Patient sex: F
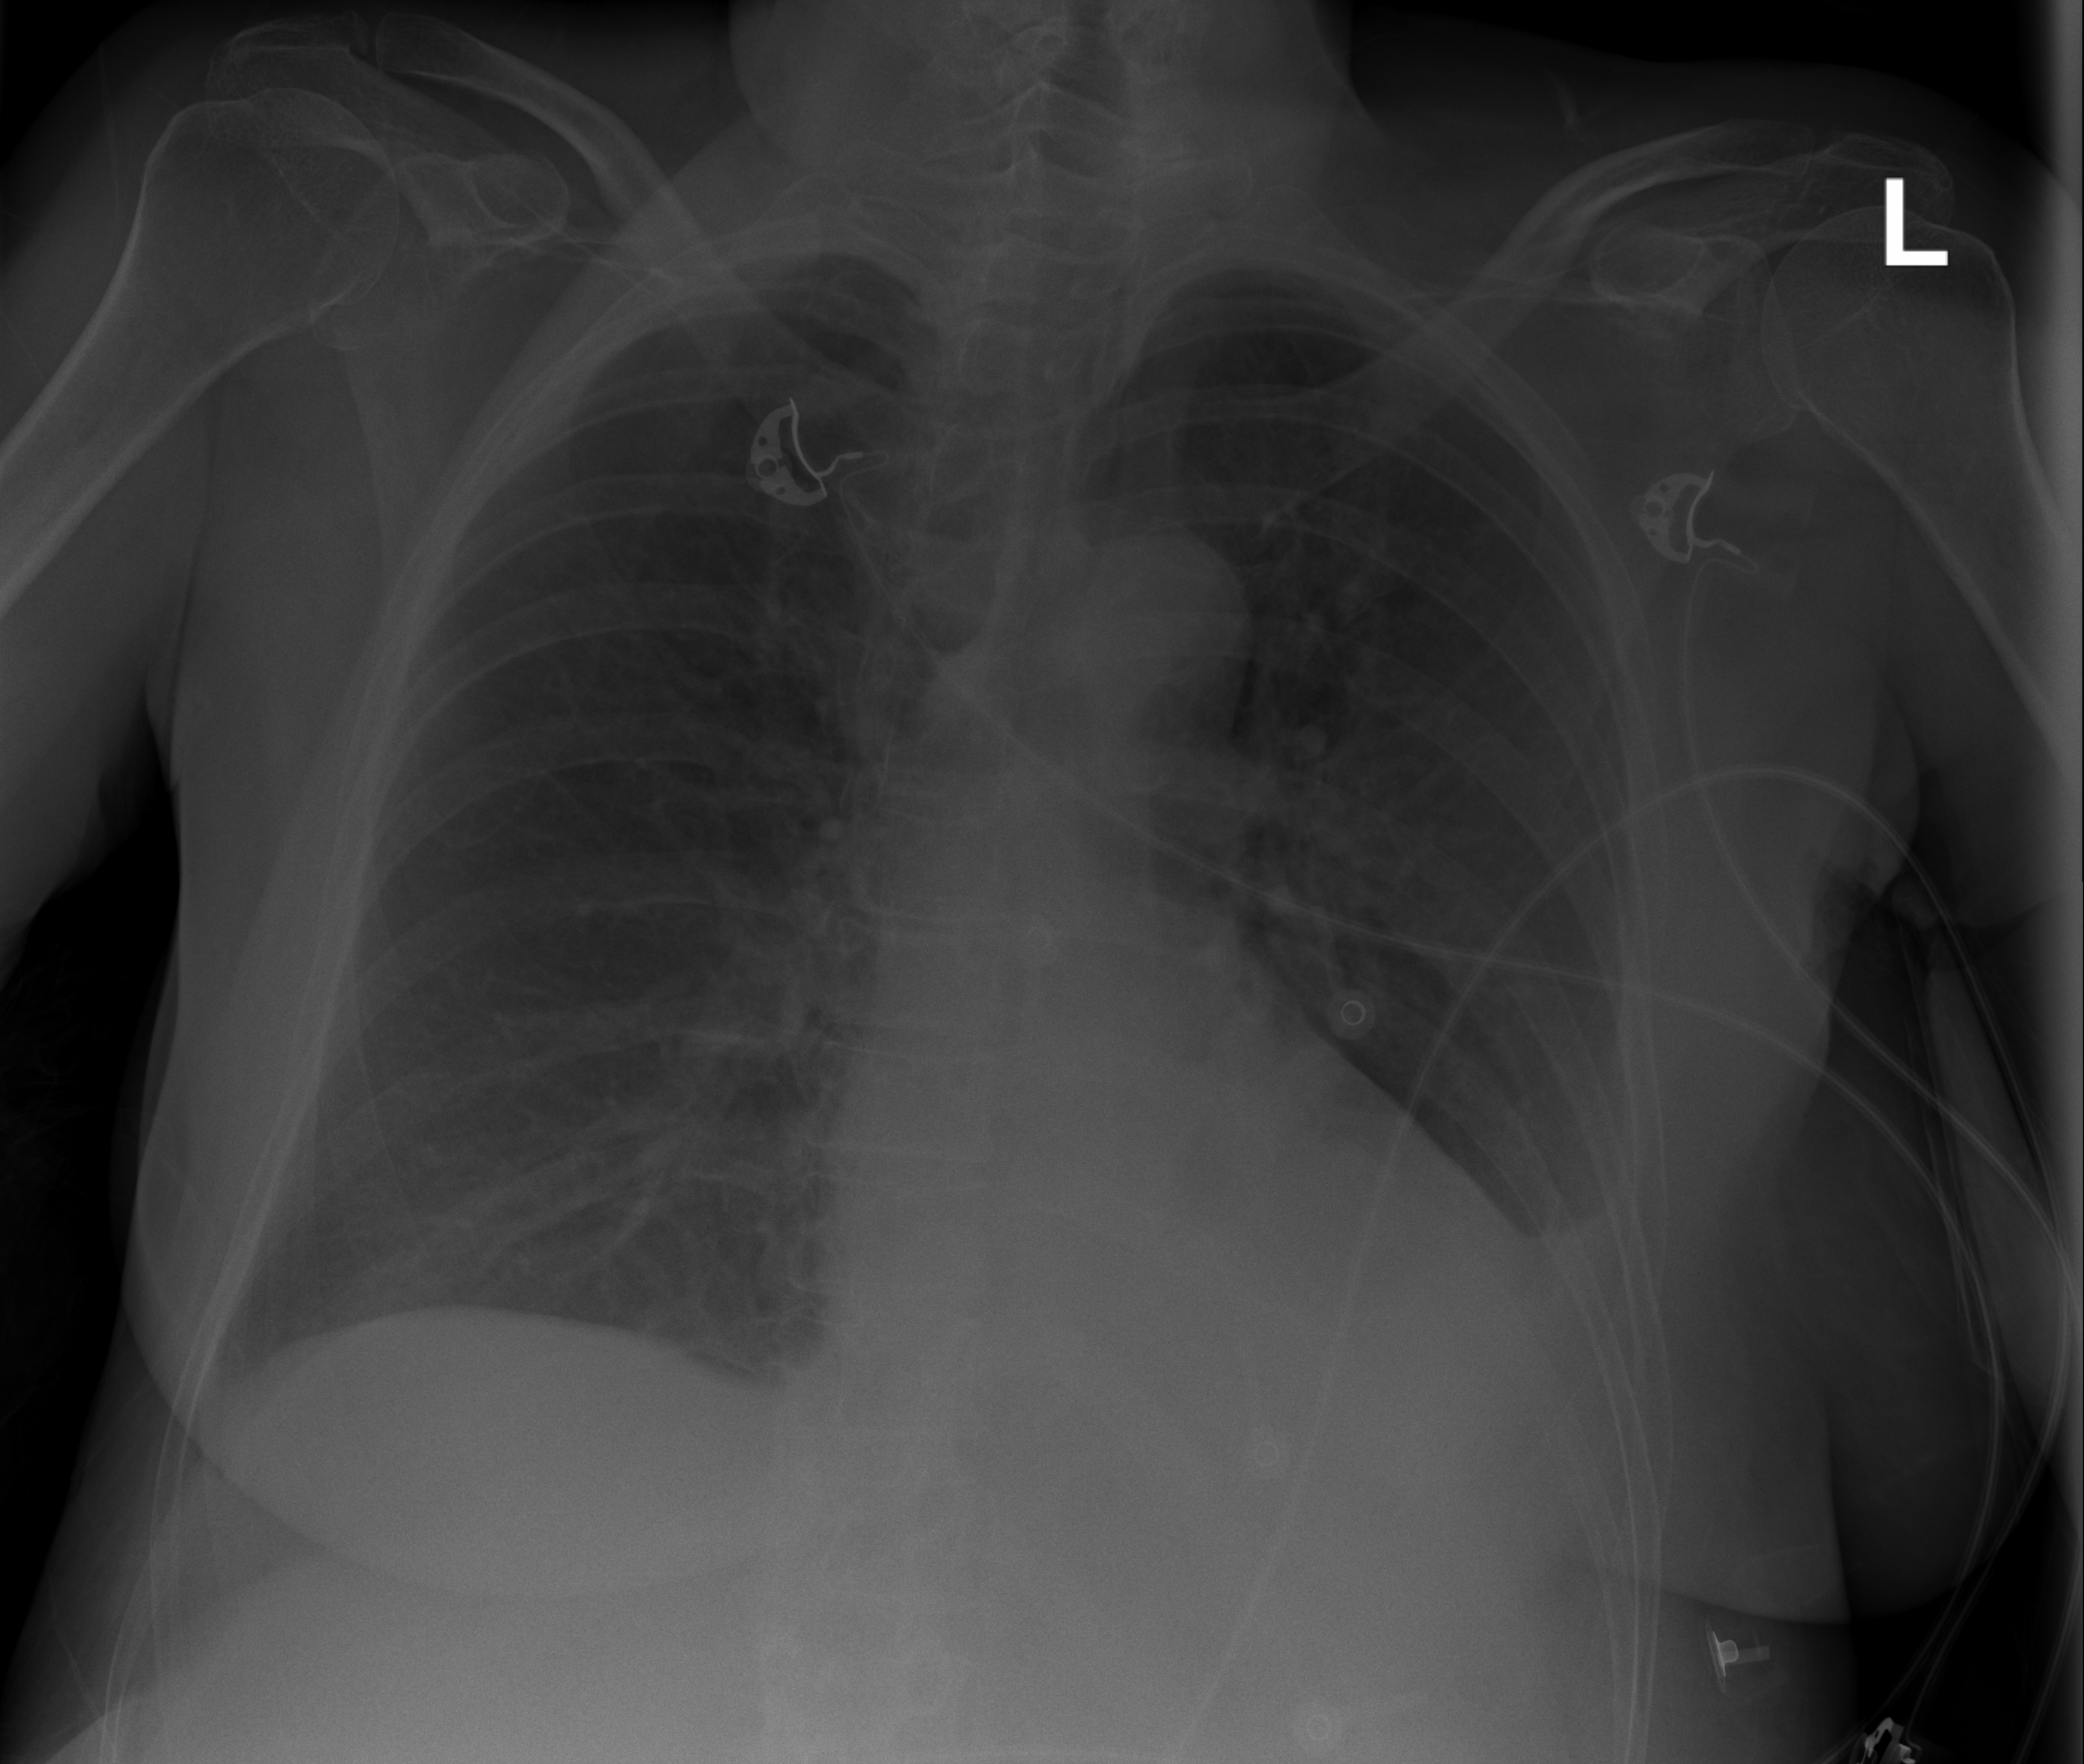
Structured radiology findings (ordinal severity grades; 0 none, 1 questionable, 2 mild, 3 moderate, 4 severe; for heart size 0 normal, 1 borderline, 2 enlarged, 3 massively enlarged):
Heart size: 0
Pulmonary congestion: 0
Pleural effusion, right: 0
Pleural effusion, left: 2
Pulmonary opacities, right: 0
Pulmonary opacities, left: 0
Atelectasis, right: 0
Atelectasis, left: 1